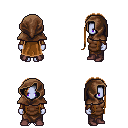
a pixel art fantasy rpg character, female body template, dark elf, purple skin, brown tunic, robe skirt, brown extra-long hairstyle, cloth hood, cloth bracers, maroon shoes, four views (front, back, left, right), 2x2 character sprite sheet, small pixel art, hard edges, no anti-aliasing